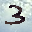
Label: 3